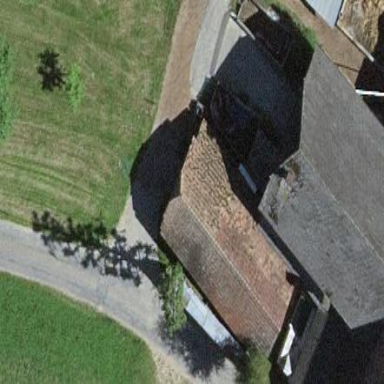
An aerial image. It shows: Barn.